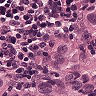
Metastatic tissue present: yes